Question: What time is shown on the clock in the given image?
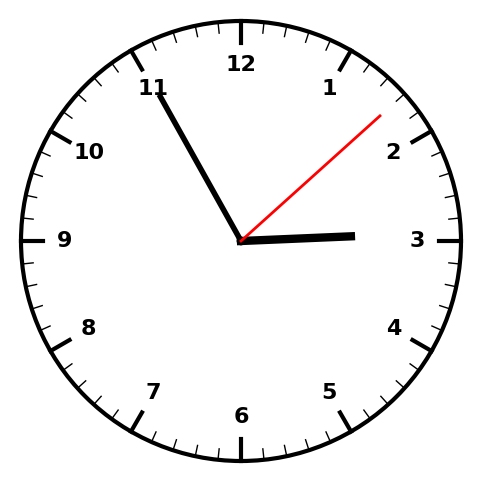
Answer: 02:55:08